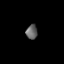
Tissue: lung
Cell type: Myeloid cells
Senescence score: 0.5559
Nuclear area (px): 161
Mean DAPI intensity: 100.329